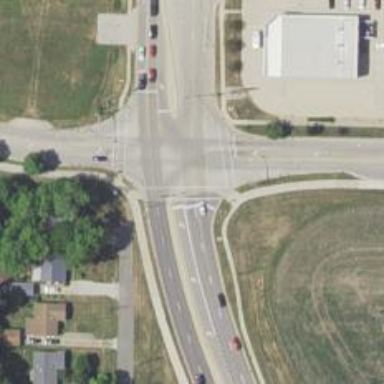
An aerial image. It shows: Crossing with marked lines on the road.